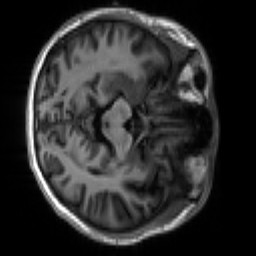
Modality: T1w
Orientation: axial
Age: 20
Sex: male
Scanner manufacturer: siemens
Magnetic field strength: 3 T
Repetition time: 2.3 s
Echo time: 0.00266 s